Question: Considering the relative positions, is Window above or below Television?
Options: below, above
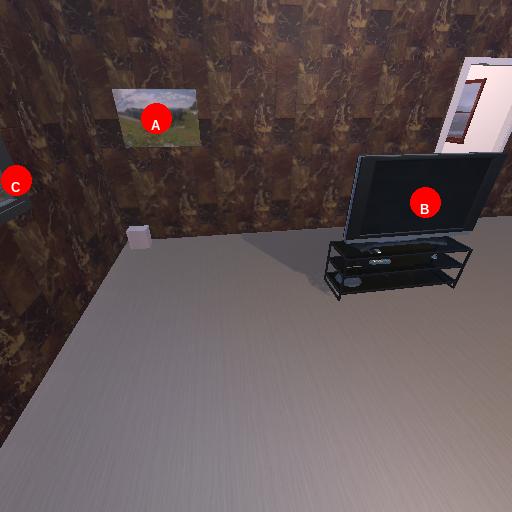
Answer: below